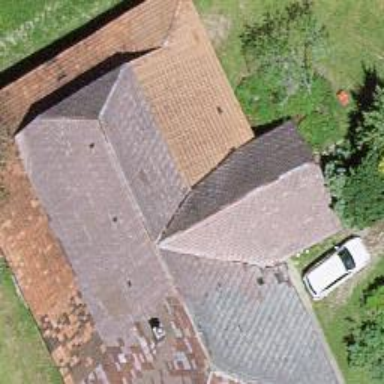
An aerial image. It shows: Farm building.